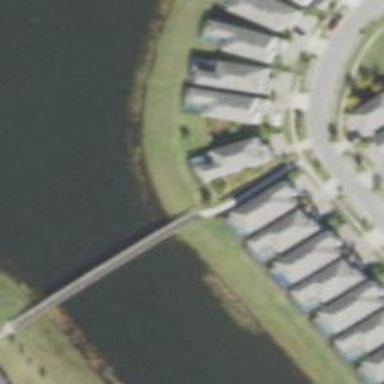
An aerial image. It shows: Footway bridge.